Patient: sex M, age 60
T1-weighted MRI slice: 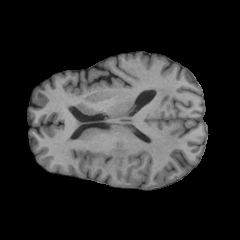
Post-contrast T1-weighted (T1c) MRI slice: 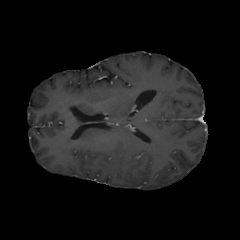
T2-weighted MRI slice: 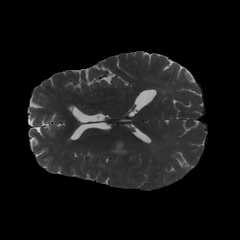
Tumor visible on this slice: yes
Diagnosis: Glioblastoma, IDH-wildtype
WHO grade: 4